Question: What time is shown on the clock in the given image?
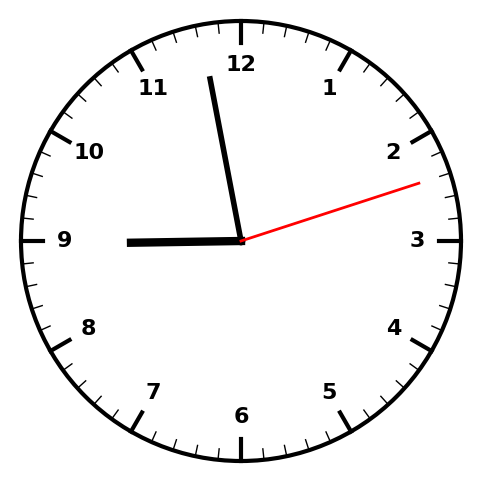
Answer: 08:58:12